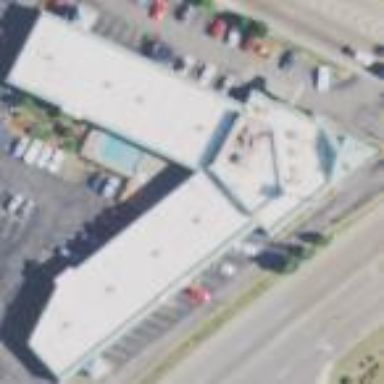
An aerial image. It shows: Hotel building.